Question: I'm trying to track little white dots on edges table. In most of case it works. I'm using cornerHarris function like it's used in this tutorial : <URL> .
Sometimes, I have got a problem : reflection of the light on edges creates point of interest which I have to not consider.
For example :

I'm searching to the two nearest points of the top corners, as you can see on the right edges, i have find dots(red and green dots) and on the left edges, light noise is a problem (cyan and blue dots).
Does someone knows a method to keep only dots white on my picture ? Thankyou and sorry for my english
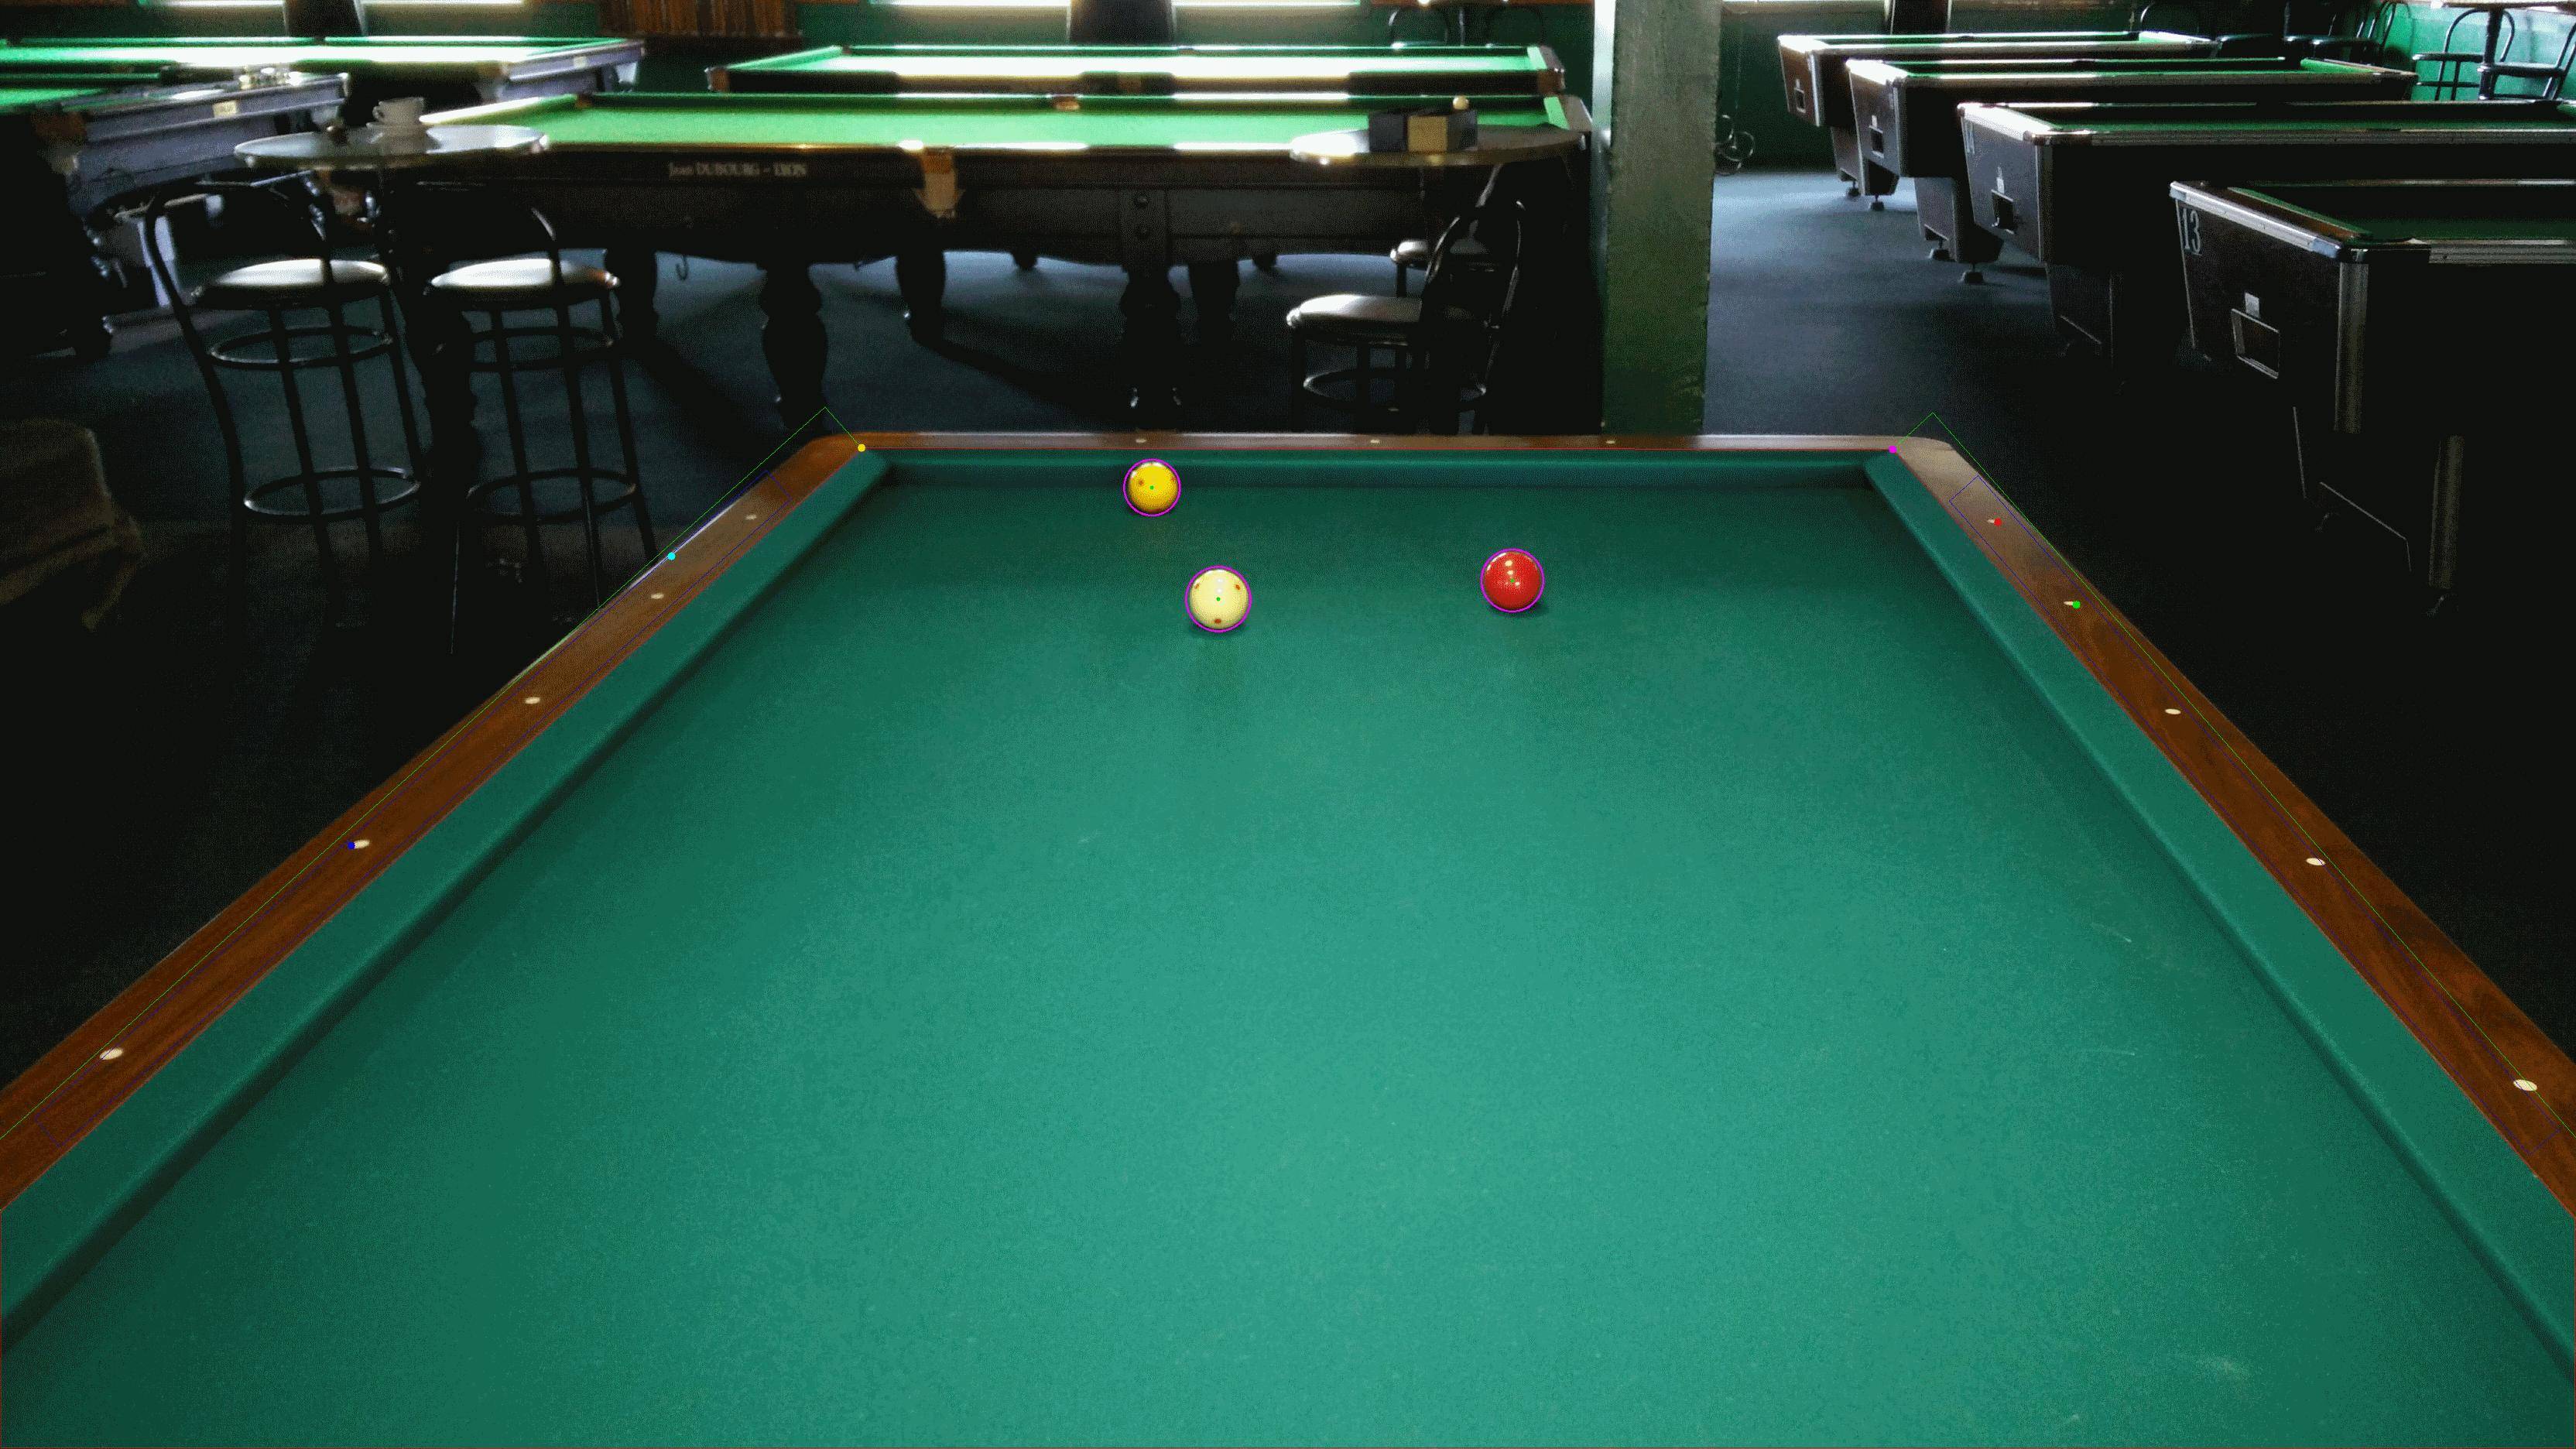
Answer: On the purely image processing part, I would recommend using some kind of (like comparing the histogram in say 8x8 around your currently examined point of interest to precomputed ones of the features you want .
This would mean that you first look for points with Harris corners, then compare the features to dismiss unwanted ones ( euclidian distance in the 8x8 = 64D ?). This of course assumes the existence of a strong feature (read "taking time to find a good one")
It also assumes you already what your feature points look like beforehand.
Alternative more on the computer vision side : use geometry of your corner points repartition to your advantage : you probably want a distorted rectangle, so make sure you find one ! Surely you can compute a function that gives the validity of the last feature point assuming 3 others ? (Distance of intersection of the 2 lines generated by the other 3 points ...)
The typical and coolest approach would then apply RANSAC to it : try random (but not all !) combinations of your points and check which one fits best using that function, and consider those as good.
If you intend on tracking over time or over several images, you will have to tune it a bit, as ransac can occasionally fail (statistics of random combinations ...), and you would then use points from your previously successful run to guestimate the position.
Last idea for the moment : use some color-aware derivation technique : do you compute Harris corner of the rgb image or of a flattened version to gray ? Some gradients use color information as extra tip to discern edges, and I'm not sure the corners you're finding use any of those. Then again it might mean reimplementing Harris corners algorithm (try it, it's fun, and not that hard if you have a good algebra library to do the heavy work)
I recommend the geometric test of fitting as it uses wisely model-info of your system rather than assumptions on how reflections look like.
Really funny introduction to RANSAC : danielwedge.com/ransac/
Edit : Trusty photoshop knows what I mean : I highlighted the invalid shapes
<URL>
<URL>